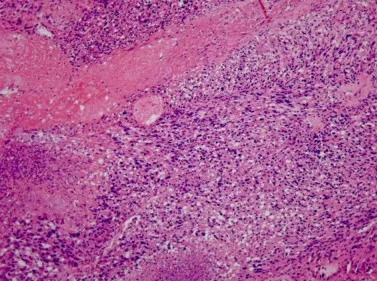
Results of MSCT, macro and microscopy. (B) Back table examination. Right kidney with a tumor measuring 300 x 253 x 150 mm (4308 g).
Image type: pathology (h&e)